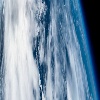
Label: cloud